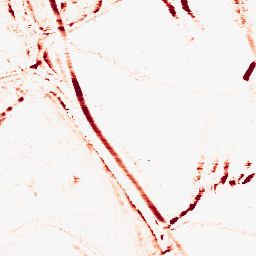
Category: morphological
Decomposition family: morphological_rect
Decomposition parameters: operation: opening
width: 10
height: 3
Upsampling method: sinc_hamming
Upsampling parameters: scale: 2
kernel_size: 16
Upsampling scale: 2